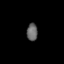
Tissue: lung
Cell type: Epithelial cells
Senescence score: 0.159
Nuclear area (px): 191
Mean DAPI intensity: 98.304